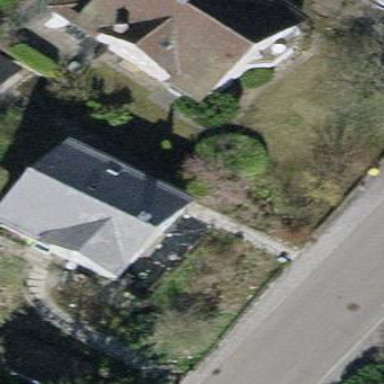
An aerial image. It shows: Detached building with gabled tile roof.